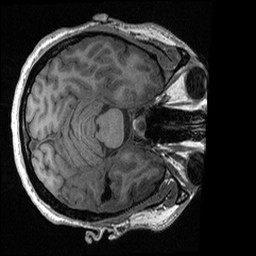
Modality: T1w
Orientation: axial
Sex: male
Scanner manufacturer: ge
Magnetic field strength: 3 T
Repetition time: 0.0064 s
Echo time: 0.00281 s